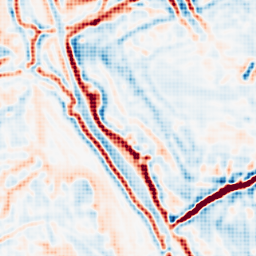
Category: multiscale
Decomposition family: log
Decomposition parameters: sigma: 3
Upsampling method: sinc_hamming
Upsampling parameters: scale: 4
kernel_size: 4
Upsampling scale: 4